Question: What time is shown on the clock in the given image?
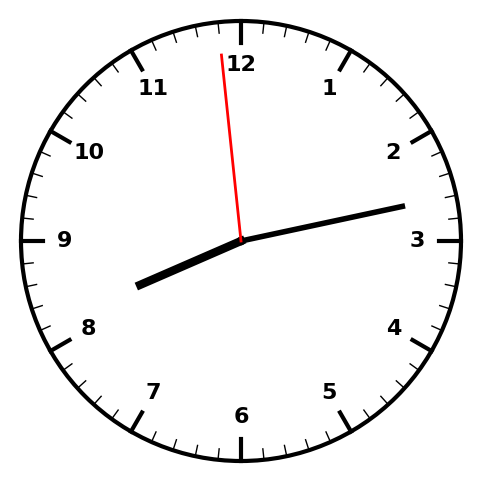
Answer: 08:12:59